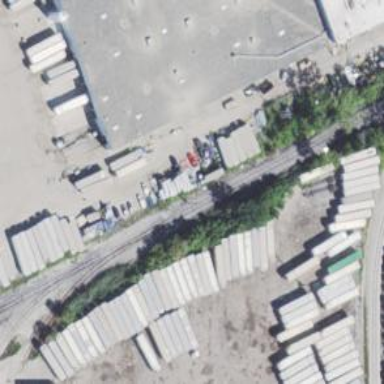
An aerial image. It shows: Abandoned railway siding.